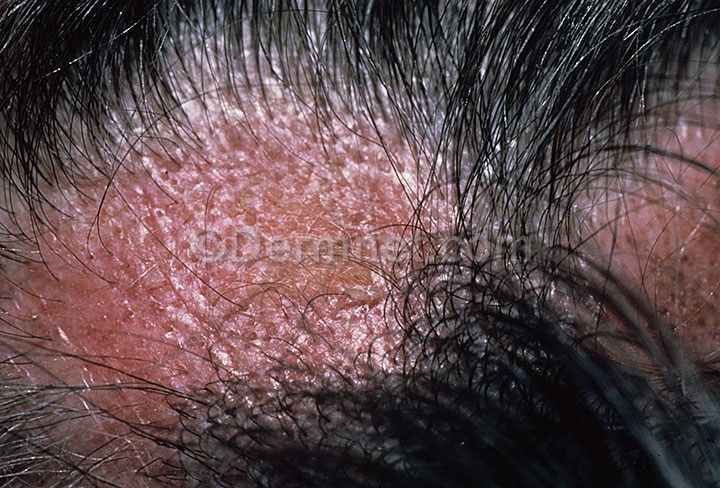
Disease: Lupus and other Connective Tissue diseases